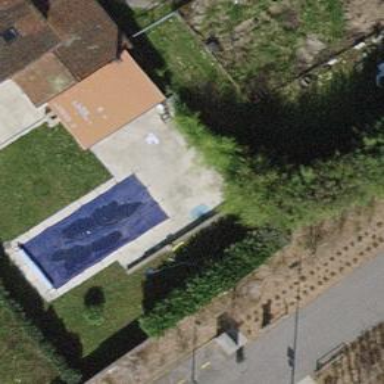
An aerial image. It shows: Swimming pool located in leisure land.